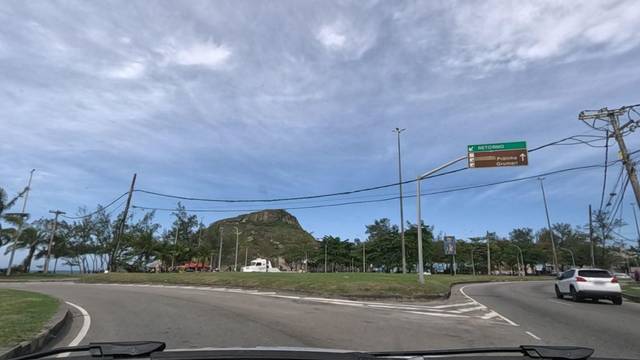
Region: Brazil
Coordinates: -23.03, -43.47